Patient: sex F, age 56
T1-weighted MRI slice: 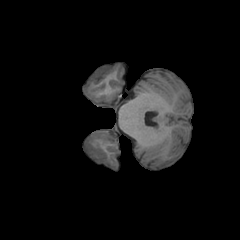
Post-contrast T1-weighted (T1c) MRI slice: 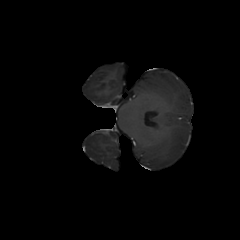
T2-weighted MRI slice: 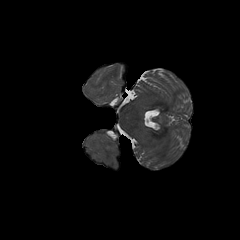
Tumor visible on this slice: no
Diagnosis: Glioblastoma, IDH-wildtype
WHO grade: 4